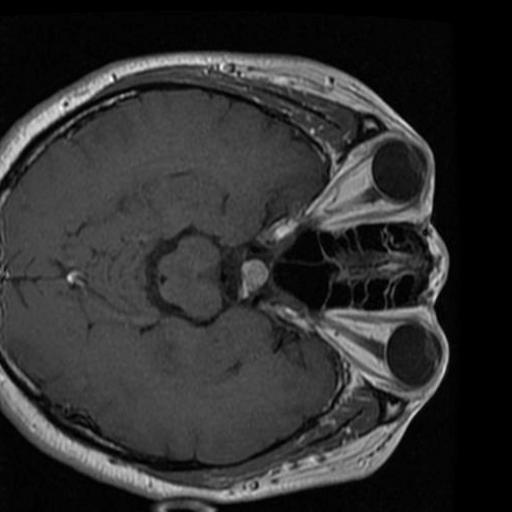
Label: brain_tumor